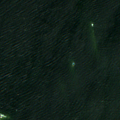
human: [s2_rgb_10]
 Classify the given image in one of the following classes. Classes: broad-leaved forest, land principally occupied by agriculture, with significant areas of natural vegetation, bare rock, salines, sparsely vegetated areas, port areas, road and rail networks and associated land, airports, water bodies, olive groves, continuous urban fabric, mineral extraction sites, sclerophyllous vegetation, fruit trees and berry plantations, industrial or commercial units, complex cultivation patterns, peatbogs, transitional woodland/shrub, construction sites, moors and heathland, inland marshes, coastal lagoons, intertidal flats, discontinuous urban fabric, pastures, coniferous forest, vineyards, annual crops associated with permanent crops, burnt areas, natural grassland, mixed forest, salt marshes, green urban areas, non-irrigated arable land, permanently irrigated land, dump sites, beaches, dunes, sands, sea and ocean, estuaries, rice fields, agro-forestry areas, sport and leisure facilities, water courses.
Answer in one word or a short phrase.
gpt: sea and ocean